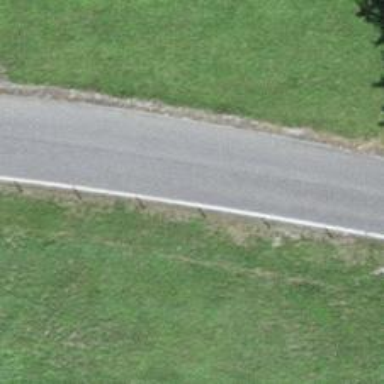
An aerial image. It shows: Passing place on the road.